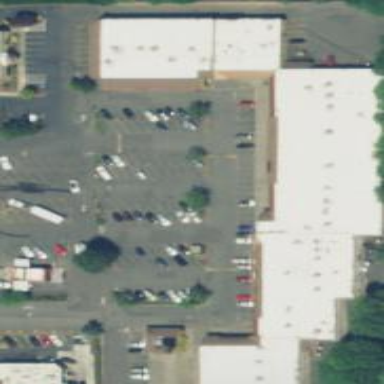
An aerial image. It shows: Retail area.